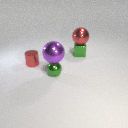
small green metal cube below large red metal sphere